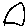
Label: triangle